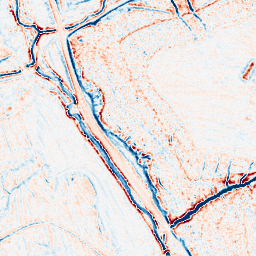
Category: edge_preserving
Decomposition family: bilateral
Decomposition parameters: d: 9
sigma_color: 100
sigma_space: 150
Upsampling method: sinc_hamming
Upsampling parameters: scale: 8
kernel_size: 16
Upsampling scale: 8